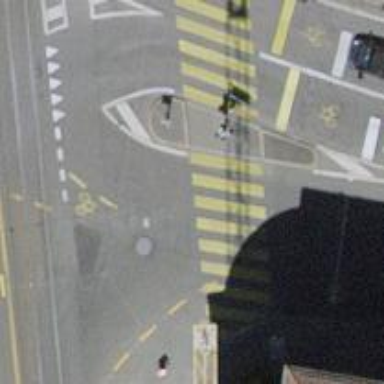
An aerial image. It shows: Crossing with traffic signals.